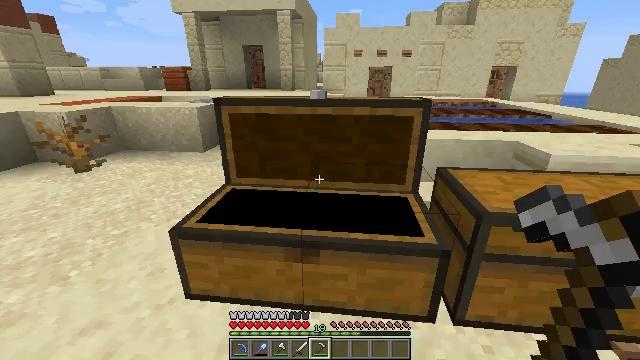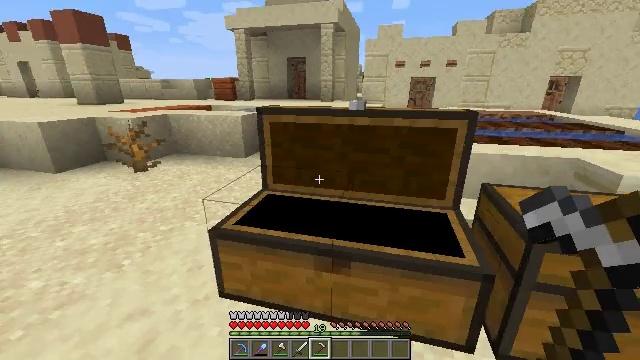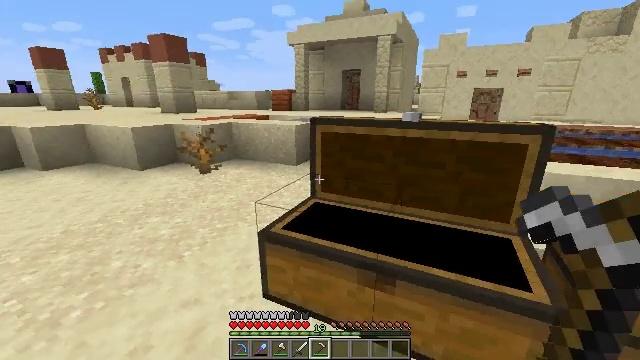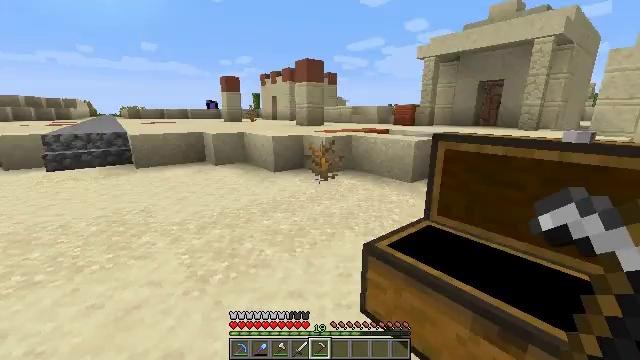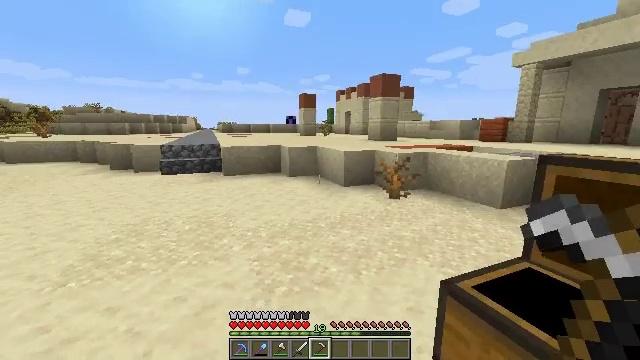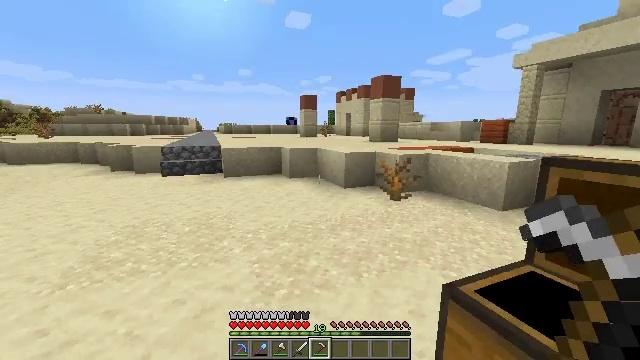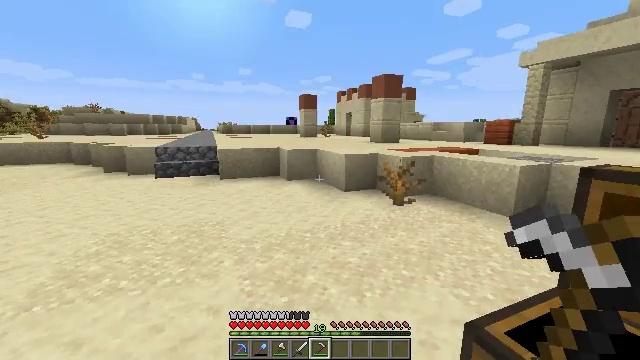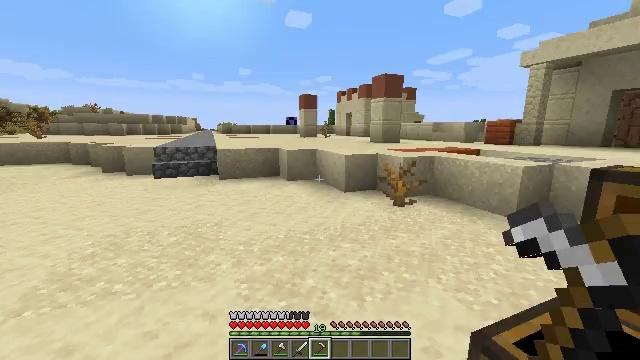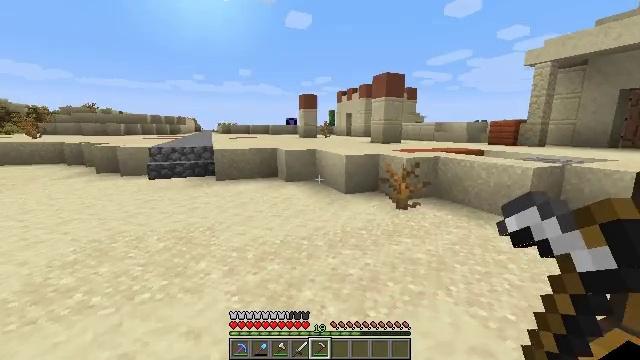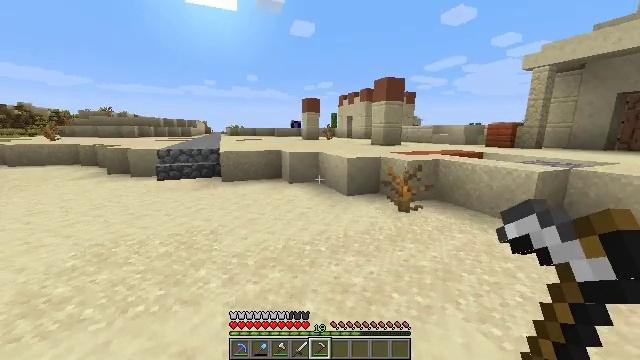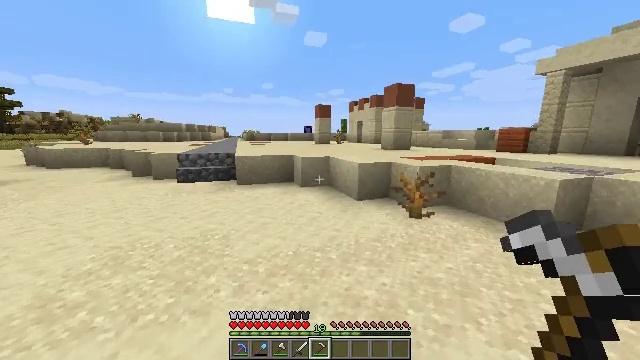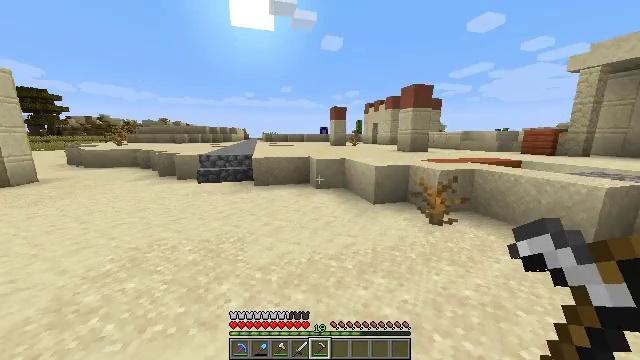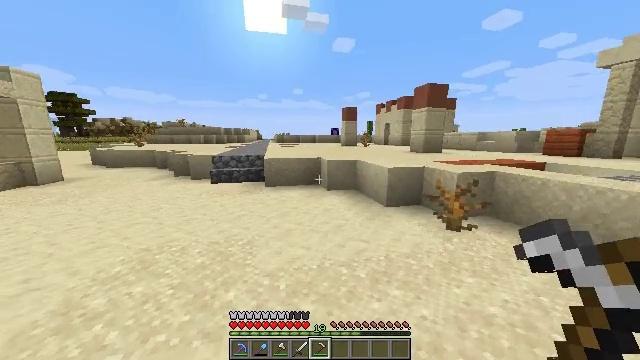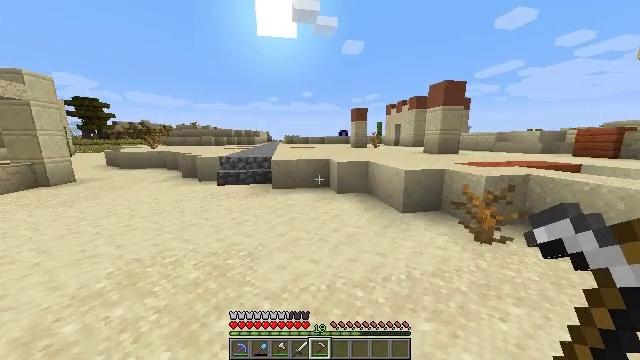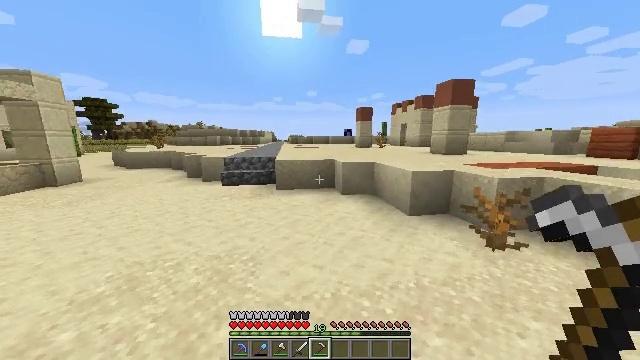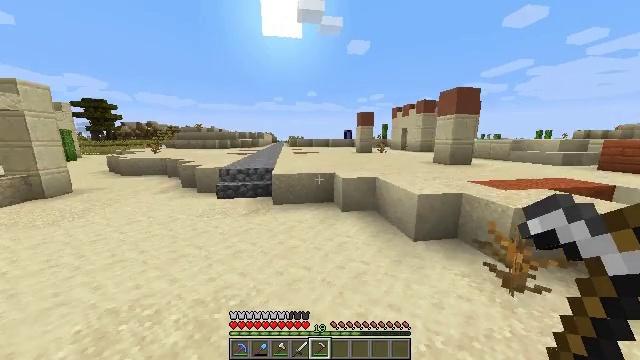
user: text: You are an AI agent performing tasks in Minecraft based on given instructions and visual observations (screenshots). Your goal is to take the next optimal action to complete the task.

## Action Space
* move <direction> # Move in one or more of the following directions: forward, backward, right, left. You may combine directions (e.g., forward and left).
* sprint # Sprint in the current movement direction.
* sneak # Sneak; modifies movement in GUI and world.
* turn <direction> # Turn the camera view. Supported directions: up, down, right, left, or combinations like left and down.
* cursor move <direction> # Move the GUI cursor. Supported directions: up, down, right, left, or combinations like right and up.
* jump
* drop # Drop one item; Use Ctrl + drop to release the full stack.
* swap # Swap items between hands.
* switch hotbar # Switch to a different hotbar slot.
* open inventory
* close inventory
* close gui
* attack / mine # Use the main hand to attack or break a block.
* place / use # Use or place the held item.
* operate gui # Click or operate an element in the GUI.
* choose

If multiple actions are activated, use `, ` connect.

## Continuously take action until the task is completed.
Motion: motion action
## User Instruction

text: Remove the acacia wall sign with a hit.
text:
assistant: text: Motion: turn left and up, close gui
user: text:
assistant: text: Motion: turn left and up
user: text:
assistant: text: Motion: turn left and up
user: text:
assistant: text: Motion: move forward, turn left and up
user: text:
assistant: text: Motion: move forward
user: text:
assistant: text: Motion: move forward
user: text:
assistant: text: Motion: move forward
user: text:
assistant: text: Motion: move forward, sprint
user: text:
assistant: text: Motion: move forward, sprint
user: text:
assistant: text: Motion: move forward, sprint, turn left
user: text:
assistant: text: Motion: move forward, sprint, turn left
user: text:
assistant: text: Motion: move forward, sprint, turn left
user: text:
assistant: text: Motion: move forward, sprint, turn left
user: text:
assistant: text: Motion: move forward, sprint, turn left, jump
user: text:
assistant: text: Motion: move forward, sprint, jump
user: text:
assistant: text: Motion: move forward, sprint, jump
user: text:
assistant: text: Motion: move forward, sprint, jump
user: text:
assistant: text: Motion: move forward, sprint, jump
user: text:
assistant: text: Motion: move forward, sprint, jump
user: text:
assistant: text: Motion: move forward, sprint, jump
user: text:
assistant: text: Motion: move forward, sprint, jump
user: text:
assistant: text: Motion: move forward, sprint
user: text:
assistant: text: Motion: move forward, sprint
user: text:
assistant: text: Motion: move forward, sprint
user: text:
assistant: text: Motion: move forward, sprint, turn left
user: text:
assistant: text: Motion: move forward, sprint, turn left
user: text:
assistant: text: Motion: move forward, sprint
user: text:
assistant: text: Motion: move forward, sprint
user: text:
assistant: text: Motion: move forward, sprint
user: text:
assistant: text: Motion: move forward, sprint, jump